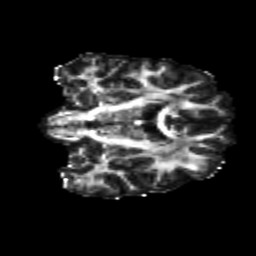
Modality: FA
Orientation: coronal
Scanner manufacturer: siemens
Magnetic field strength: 3 T
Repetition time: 4.16 s
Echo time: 0.0806 s